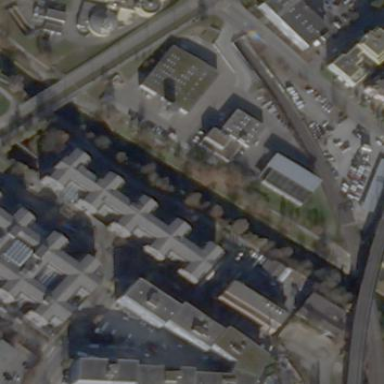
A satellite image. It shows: Office building.